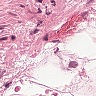
Metastatic tissue present: no